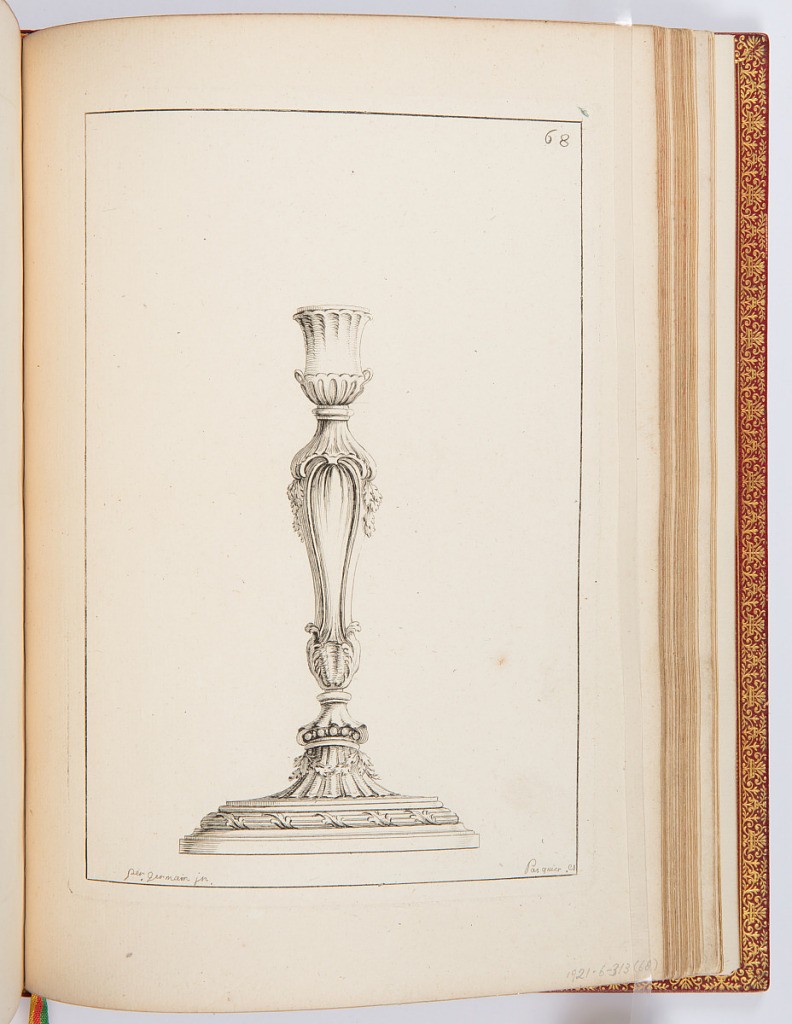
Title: Flambeau
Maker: Pierre Germain, French, 1703 - 1783
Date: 1748
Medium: Etching on laid paper
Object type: Print
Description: Design for a candelstick decorated with ornament motifs including bound reed, scalloping, garland, bead course, rinceaux, and leaves. The plate is signed and numbered.